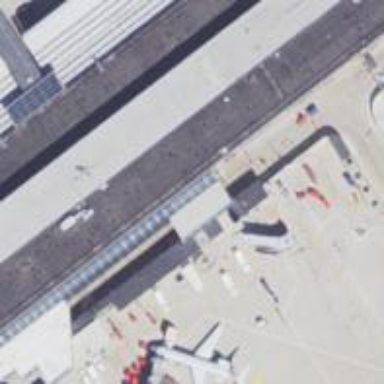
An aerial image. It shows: Information terminal.